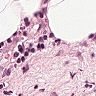
Metastatic tissue present: no